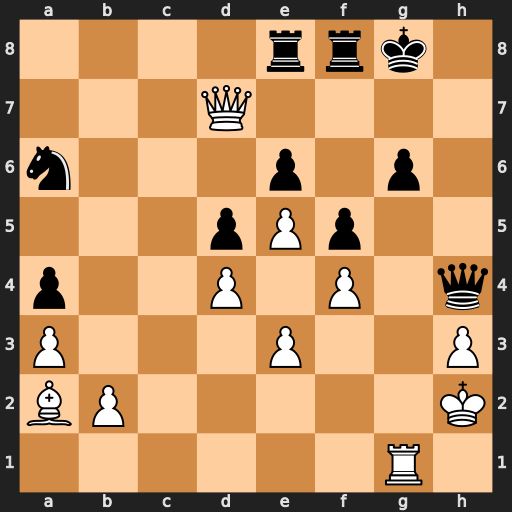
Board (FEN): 4rrk1/3Q4/n3p1p1/3pPp2/p2P1P1q/P3P2P/BP5K/6R1
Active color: w
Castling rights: -
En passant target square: -
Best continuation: Rxg6+ Kh8 Qg7#